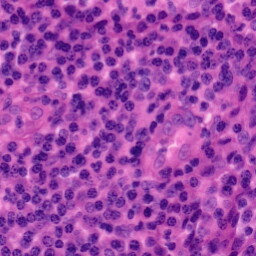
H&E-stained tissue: Tonsil